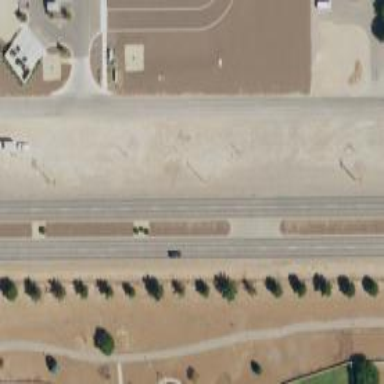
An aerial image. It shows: Tertiary link road with asphalt surface.